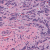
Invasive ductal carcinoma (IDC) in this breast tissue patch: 1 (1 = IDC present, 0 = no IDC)